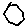
Label: hexagon